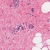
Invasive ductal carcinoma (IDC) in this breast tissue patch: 0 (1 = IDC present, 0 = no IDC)